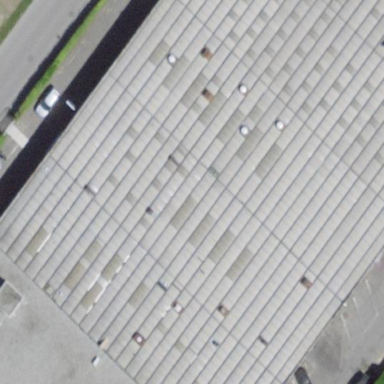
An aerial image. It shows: Industrial building.